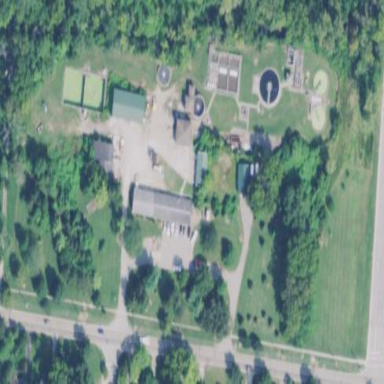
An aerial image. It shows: Wastewater plant.